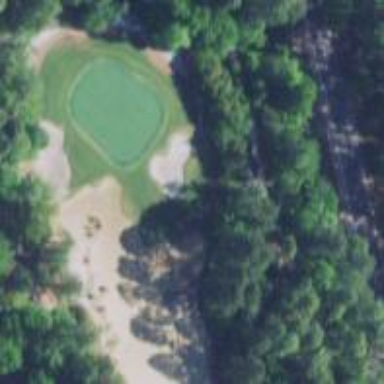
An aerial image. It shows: Golf fairway surrounded by grass.